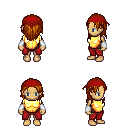
a pixel art fantasy rpg character, female body template, human, tanned skin, gold chest armor, red pants, brunette long hairstyle, red bandana, white cloth bracers, four views (front, back, left, right), 2x2 character sprite sheet, small pixel art, hard edges, no anti-aliasing